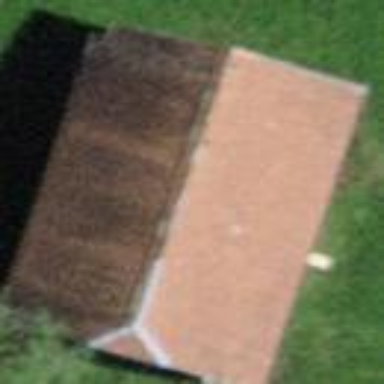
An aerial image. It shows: Rural barn.